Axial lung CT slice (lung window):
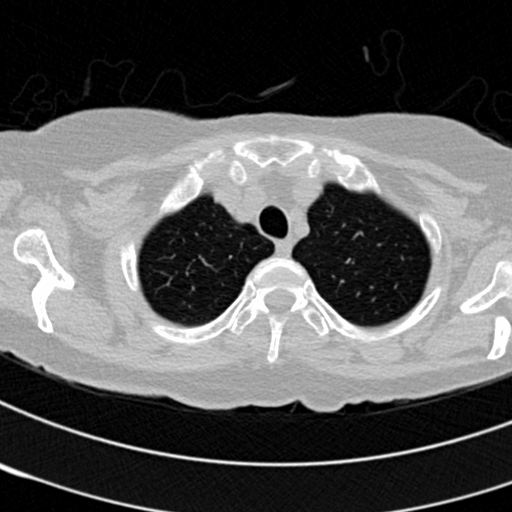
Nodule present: no